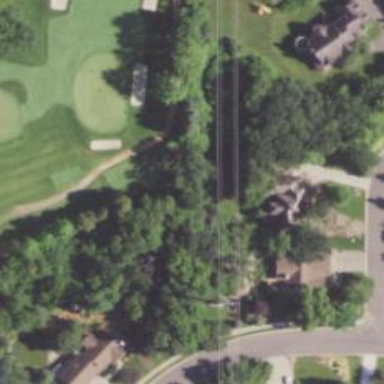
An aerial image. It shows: Path used for both walking and golf.